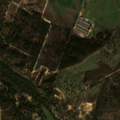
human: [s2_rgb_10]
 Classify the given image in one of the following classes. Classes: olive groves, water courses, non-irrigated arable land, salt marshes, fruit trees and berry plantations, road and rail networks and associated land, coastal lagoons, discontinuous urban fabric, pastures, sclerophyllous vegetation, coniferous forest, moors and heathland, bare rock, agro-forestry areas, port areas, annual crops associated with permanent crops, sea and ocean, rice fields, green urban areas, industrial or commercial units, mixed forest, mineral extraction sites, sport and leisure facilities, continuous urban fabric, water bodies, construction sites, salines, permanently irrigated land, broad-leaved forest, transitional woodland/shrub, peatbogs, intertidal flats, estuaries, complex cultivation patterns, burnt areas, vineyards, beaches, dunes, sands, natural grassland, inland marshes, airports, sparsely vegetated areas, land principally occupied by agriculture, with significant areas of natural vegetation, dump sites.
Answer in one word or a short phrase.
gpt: sport and leisure facilities, non-irrigated arable land, permanently irrigated land, pastures, agro-forestry areas, mixed forest, transitional woodland/shrub